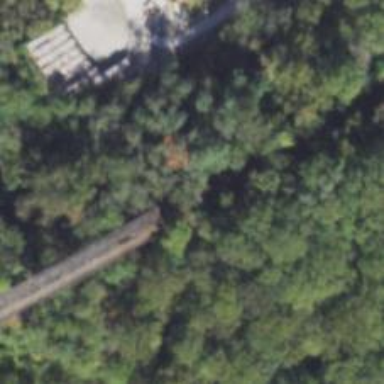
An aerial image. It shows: Abandoned railway with embankment.